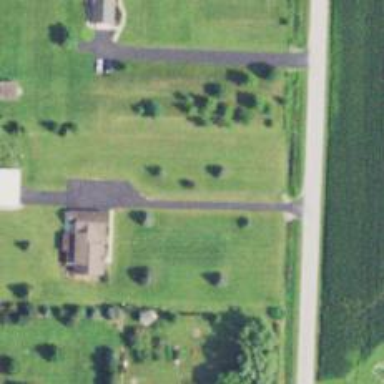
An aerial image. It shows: Driveway leading to service road.